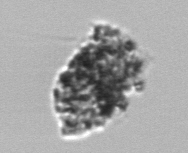
Label: fecal_pellet